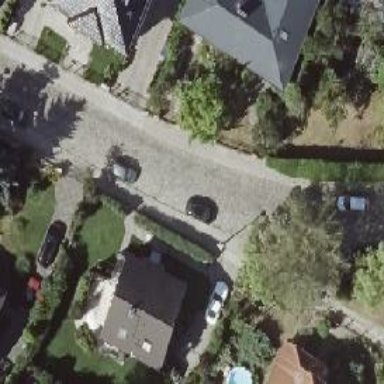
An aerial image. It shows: Residential road with sidewalks on both sides.